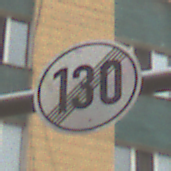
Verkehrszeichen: EndeGeschwindigkeit130
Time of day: MorningAfternoon
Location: Outdoor (Urban)
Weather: Overcast
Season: NotSpecified
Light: Natural